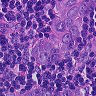
Metastatic tissue present: yes